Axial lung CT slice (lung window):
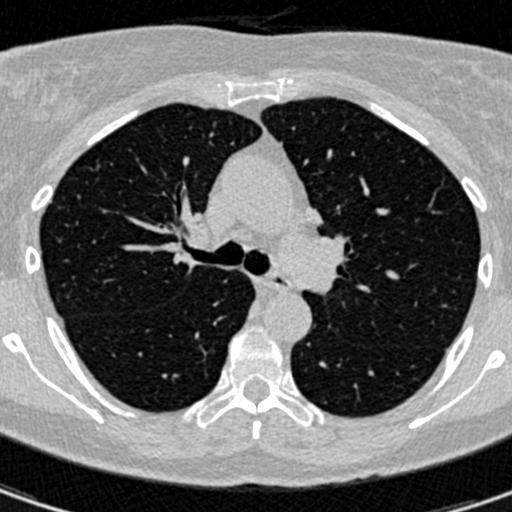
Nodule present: no